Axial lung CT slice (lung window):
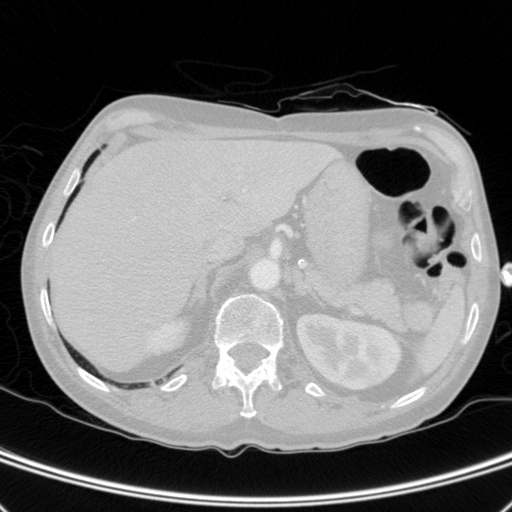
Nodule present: no